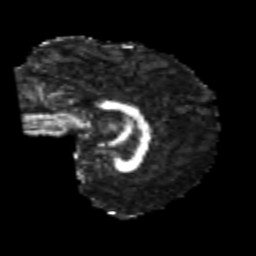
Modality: FA
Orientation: sagittal
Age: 20
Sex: female
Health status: healthy
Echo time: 0.074 s